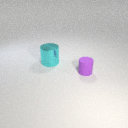
large cyan metal cylinder behind small purple rubber cylinder